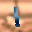
Label: 1